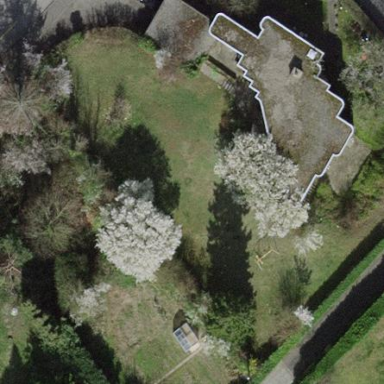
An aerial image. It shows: Garden enclosed by fence.